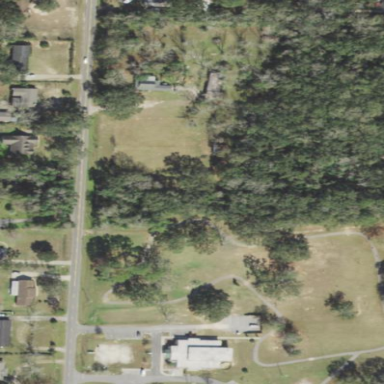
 perfect for leisurely sports activities."